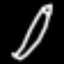
Label: pencil